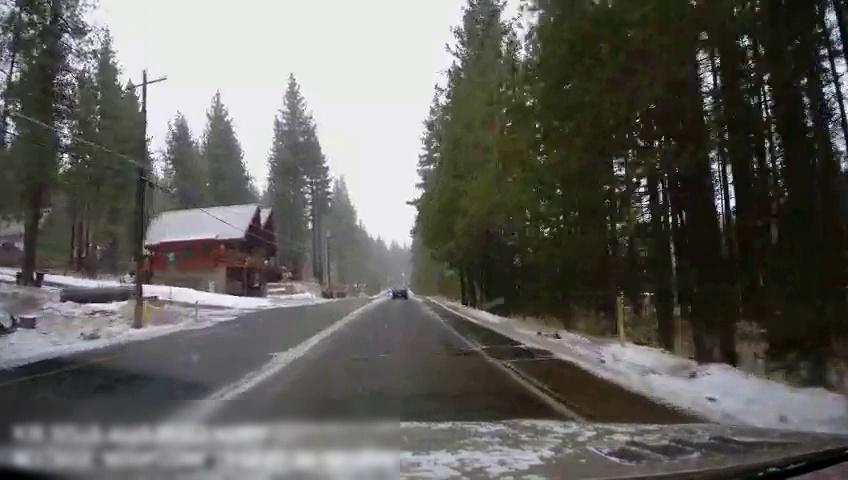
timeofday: Day
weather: Snowy
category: Drivable Space
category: Vehicles | Car
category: Lanes | Opposite Lane
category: Lanes | Opposite Lane
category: Lanes | Opposite Lane
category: Lanes | Current Lane